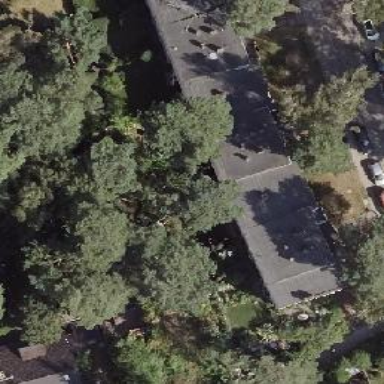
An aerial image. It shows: Building with apartments and flat roof.